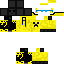
A male skeleton skin with dark skin, wearing black helmet dressed in a yellow hoodie and black pants, featuring a closed mouth.